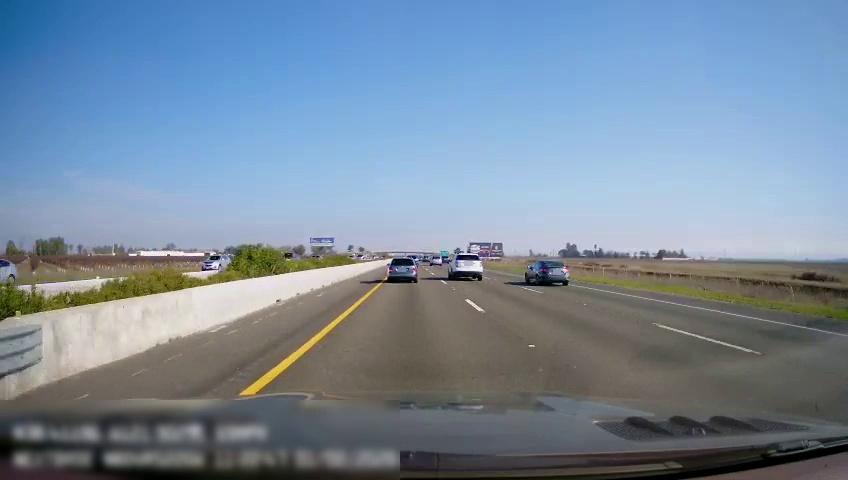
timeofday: Day
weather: Sunny
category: Drivable Space
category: Vehicles | Car
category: Vehicles | SUV
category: Vehicles | Car
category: Vehicles | SUV
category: Vehicles | SUV
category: Vehicles | SUV
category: Vehicles | SUV
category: Lanes | Current Lane
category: Lanes | Current Lane
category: Lanes | Alternate Lane
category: Lanes | Alternate Lane